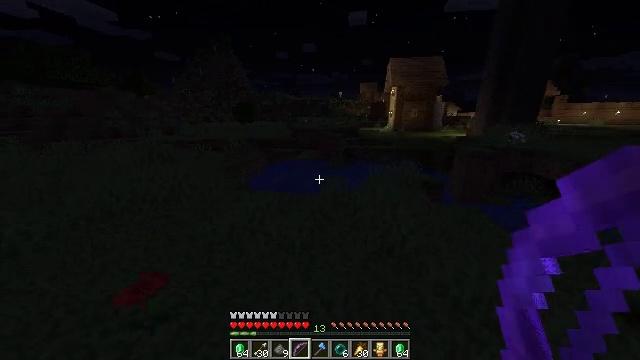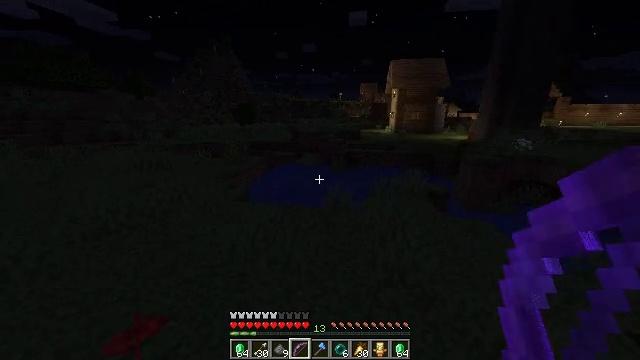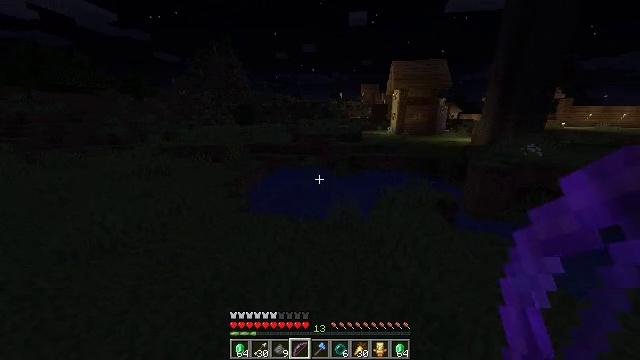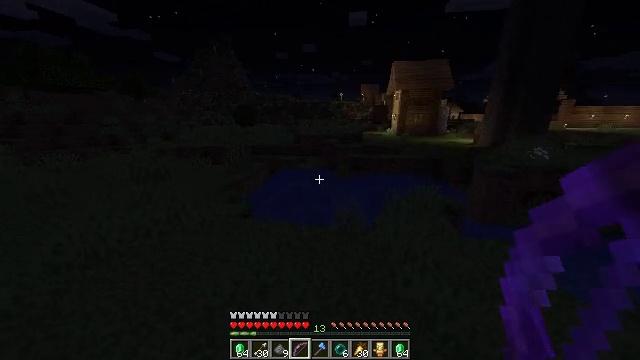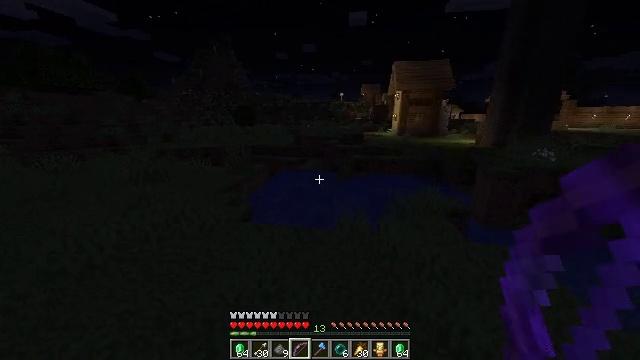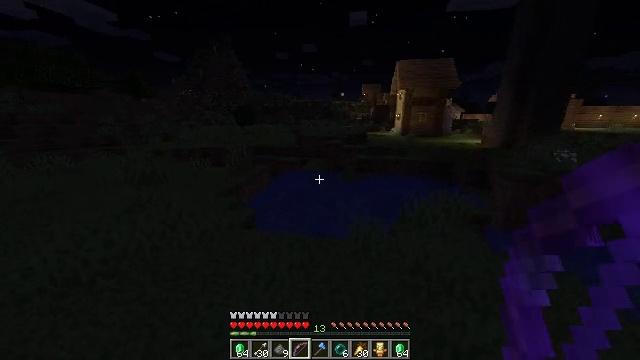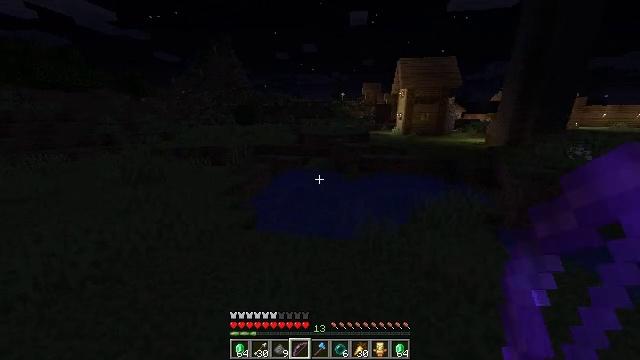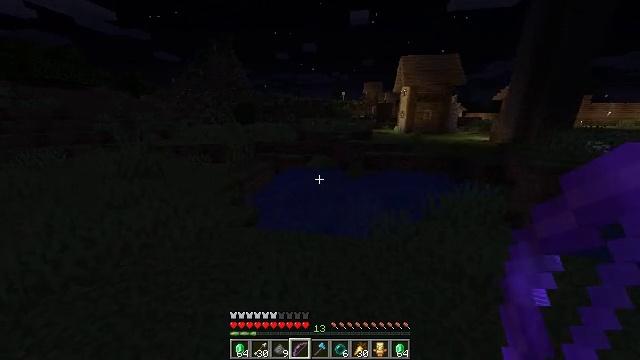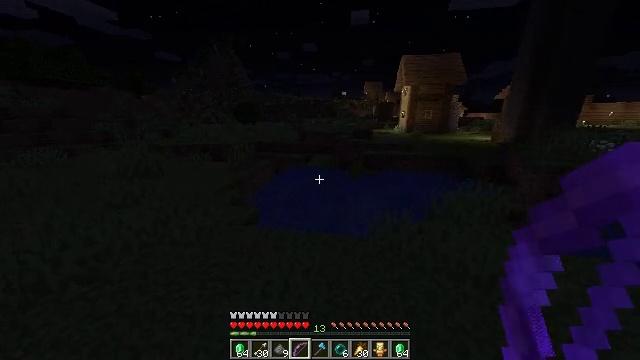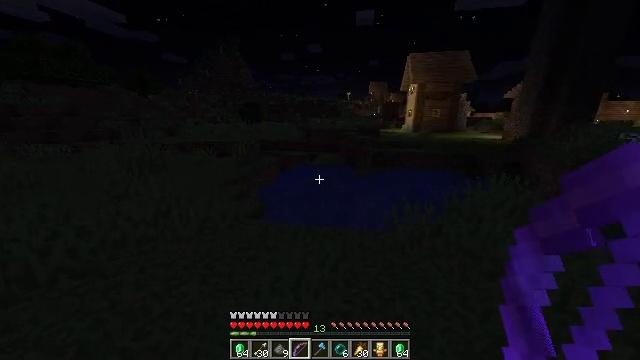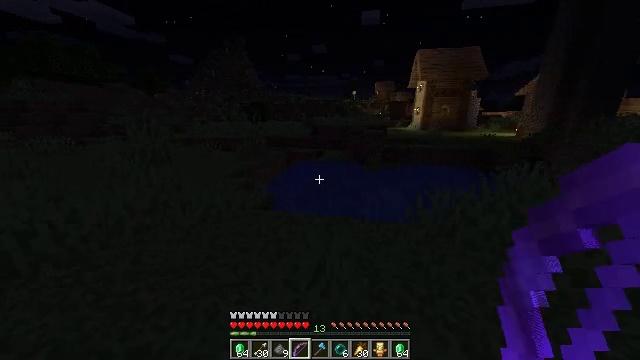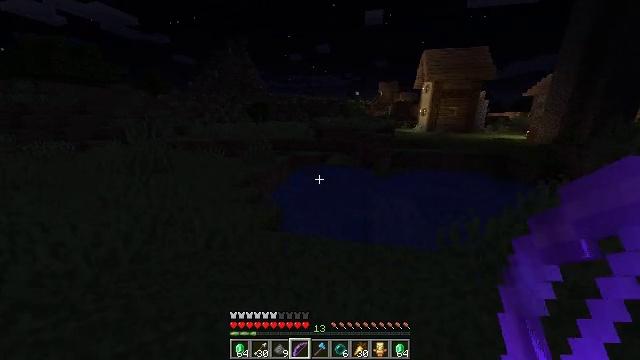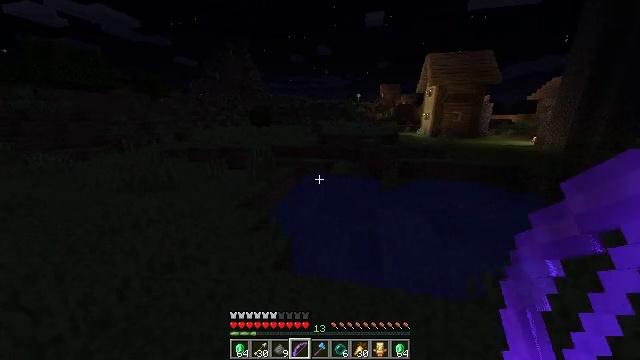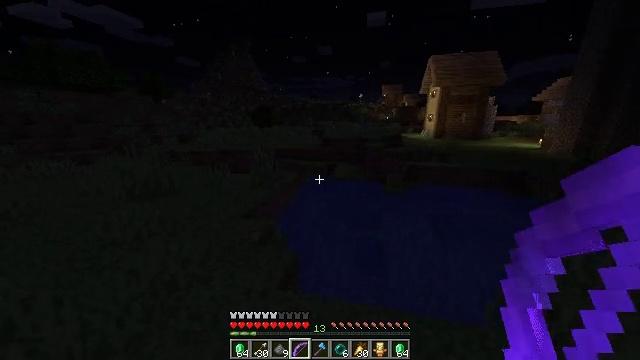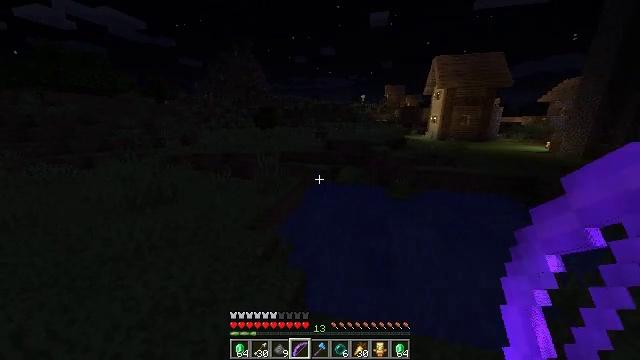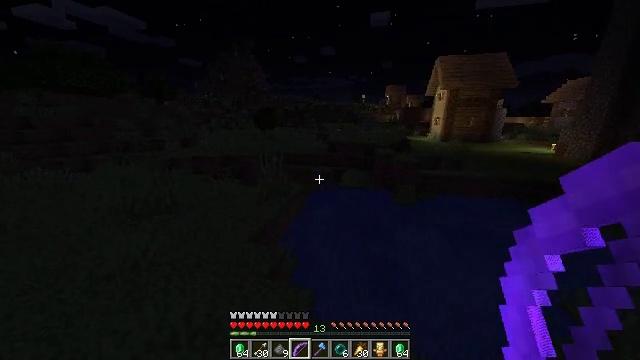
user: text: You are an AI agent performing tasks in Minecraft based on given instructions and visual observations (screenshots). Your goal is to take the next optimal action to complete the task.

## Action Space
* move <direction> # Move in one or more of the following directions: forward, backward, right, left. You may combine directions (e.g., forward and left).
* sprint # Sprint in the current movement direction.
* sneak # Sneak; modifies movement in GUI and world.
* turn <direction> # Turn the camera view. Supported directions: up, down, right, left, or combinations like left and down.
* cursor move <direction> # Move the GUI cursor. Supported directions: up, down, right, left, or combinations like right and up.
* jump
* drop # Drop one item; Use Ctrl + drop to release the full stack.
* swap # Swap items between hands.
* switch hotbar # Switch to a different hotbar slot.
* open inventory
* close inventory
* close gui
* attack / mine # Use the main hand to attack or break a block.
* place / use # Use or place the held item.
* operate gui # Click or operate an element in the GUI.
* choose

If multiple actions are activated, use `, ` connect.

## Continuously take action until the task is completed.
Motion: motion action
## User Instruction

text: Craft a firework rocket.
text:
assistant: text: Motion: move forward and move left, sprint, jump
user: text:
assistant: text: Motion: move forward and move left, sprint, jump
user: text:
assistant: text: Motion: move forward and move left, sprint, jump
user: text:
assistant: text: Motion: move forward and move left, sprint, jump
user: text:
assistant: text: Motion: move forward and move left, sprint, jump
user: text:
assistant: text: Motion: move forward and move left, sprint, jump
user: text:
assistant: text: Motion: move forward and move left, sprint, jump
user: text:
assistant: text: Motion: move forward and move left, sprint, jump
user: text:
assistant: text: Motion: move forward and move left, sprint, turn left, jump
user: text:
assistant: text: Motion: move forward and move left, sprint, turn left, jump
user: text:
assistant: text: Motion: move forward and move left, sprint, jump
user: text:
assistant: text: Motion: move forward and move left, sprint, jump
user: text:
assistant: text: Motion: move forward and move left, sprint, jump
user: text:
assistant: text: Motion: move forward and move left, sprint, jump
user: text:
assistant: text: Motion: move forward and move left, sprint, jump
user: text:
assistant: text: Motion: move forward and move left, sprint, jump
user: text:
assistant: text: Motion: move forward and move left, sprint, jump
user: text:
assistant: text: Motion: move forward and move left, sprint, jump
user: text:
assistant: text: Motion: move forward and move left, sprint, jump
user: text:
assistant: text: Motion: move forward and move left, sprint, jump
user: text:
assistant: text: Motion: move forward and move left, sprint, jump
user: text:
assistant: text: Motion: move forward and move left, sprint, jump
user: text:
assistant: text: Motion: move forward and move left, sprint, jump
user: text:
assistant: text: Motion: move forward and move left, sprint, jump
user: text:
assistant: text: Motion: move forward and move left, sprint, jump
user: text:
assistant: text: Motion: move forward and move left, sprint, jump
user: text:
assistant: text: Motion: move forward and move left, sprint, jump
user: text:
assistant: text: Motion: move forward and move left, sprint, jump
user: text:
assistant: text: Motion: move forward and move left, sprint, jump
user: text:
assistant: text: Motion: move forward and move left, sprint